Question: The JSF code which is giving me problems is the following:
'''
<h:panelGrid columns="3">
<!-- Minimum Password Length -->
<h:outputText value="#{i18n['xxx']}:" />
<h:inputText id="minLength"
value="#{passwordPolicies.minLength.paramValue}"
required="true">
<f:validateLongRange minimum="1"/>
<f:ajax event="valueChange"
render="@this minLengthMessage"
listener="passwordPolicies.testListener"/>
</h:inputText>
<h:message id="minLengthMessage"
for="minLength"
errorClass="error"
tooltip="true"/-->
<!-- Many other validation fields -->
<h:panelGrid/>
'''
Firstly, I am having a very similar issue as: <URL> says that in order for these 2 to work, an Ajax error listener must be set up? Is this very much diferent than the property of the tag?
Now, I know I could try Primefaces p:inputText and p:ajax tags, but these would require me individual listeners for all my fields that are validated. Is there a way to fix the f:ajax error listener, in order to be triggered and dont get the nasty:

Thanks for any input!
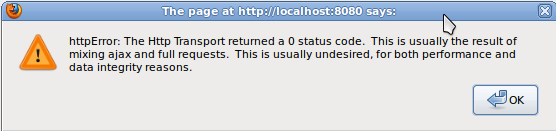
Answer: You need to make your command button to fire an ajax request instead.
'''
<h:commandButton value="Submit" action="#{bean.submit}">
<f:ajax execute="@form" render="@form" />
</h:commandButton>
'''
Those '<f:ajax>' listeners are not mandatory. They were just used as an example in Jim's article to illustrate the race condition. Which get invoked first? Obviously you'd like to invoke the listeners first.
A practical example of almost the same kind of form can be found in <URL>. Only 'blur' is been used instead of 'valueChange', because the 'valueChange' won't be invoked when you blur a 'required="true"' field which is kept empty which causes that the "Value is required" message will never show up on such a field.